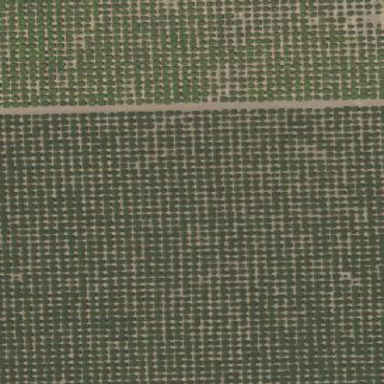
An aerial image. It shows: Orchard.